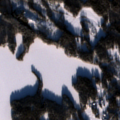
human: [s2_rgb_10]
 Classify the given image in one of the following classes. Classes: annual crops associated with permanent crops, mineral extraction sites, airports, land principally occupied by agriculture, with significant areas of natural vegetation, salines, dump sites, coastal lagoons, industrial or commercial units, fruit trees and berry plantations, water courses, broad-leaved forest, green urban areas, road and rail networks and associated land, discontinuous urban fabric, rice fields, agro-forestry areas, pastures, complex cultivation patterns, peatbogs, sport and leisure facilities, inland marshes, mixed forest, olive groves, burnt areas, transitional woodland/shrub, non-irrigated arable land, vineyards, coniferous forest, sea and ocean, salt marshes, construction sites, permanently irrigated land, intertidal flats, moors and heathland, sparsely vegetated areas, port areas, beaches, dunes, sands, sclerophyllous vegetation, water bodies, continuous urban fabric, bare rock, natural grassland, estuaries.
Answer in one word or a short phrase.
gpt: land principally occupied by agriculture, with significant areas of natural vegetation, coniferous forest, mixed forest, water bodies